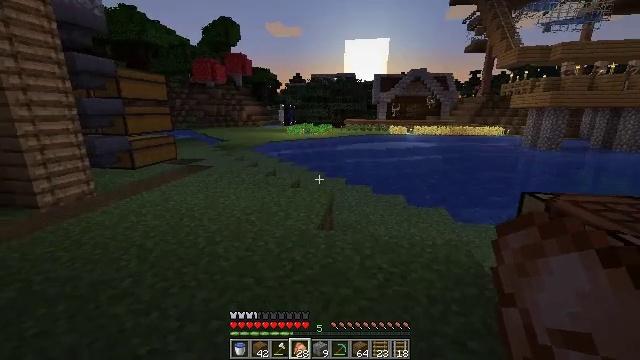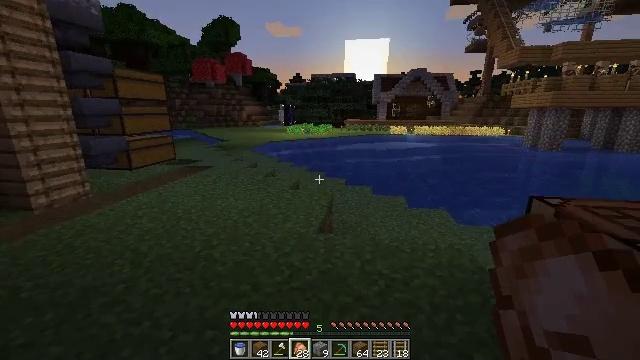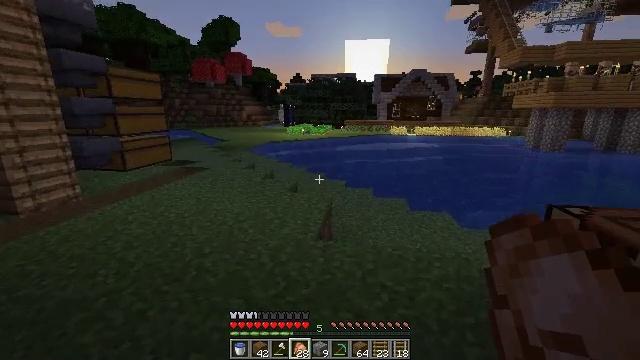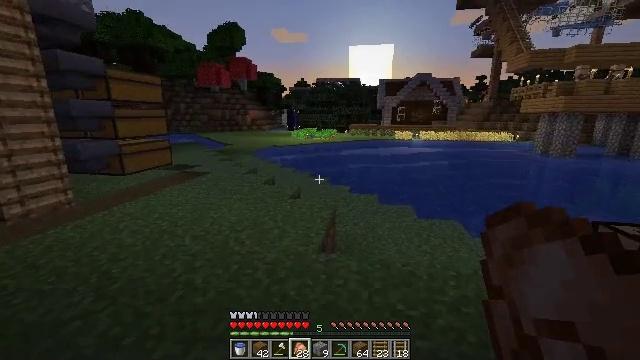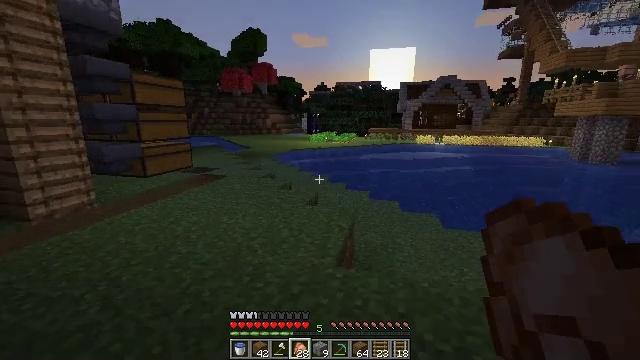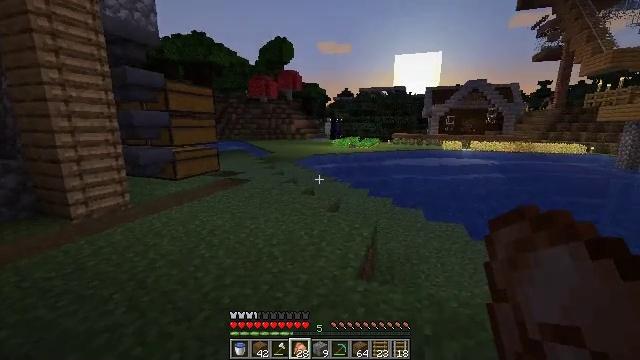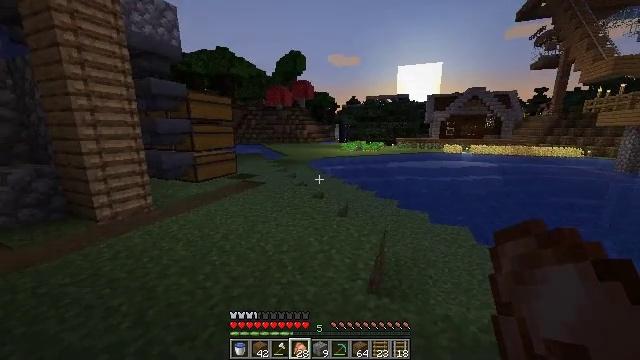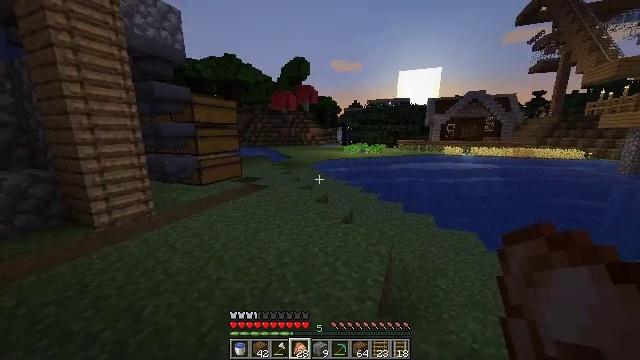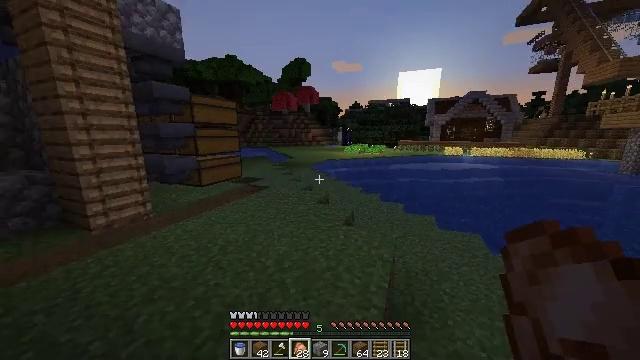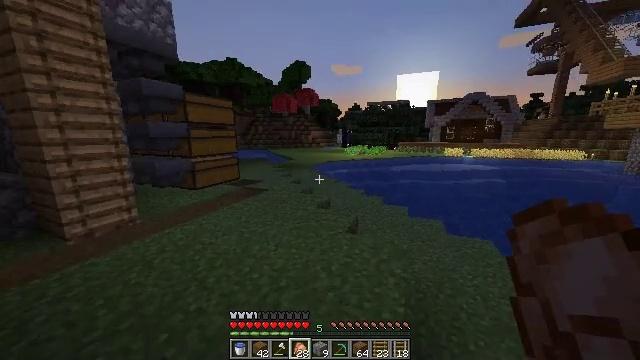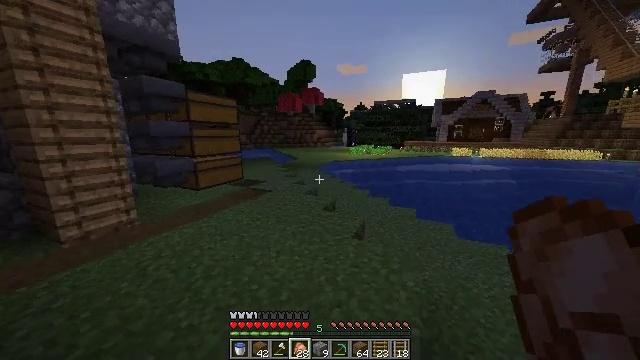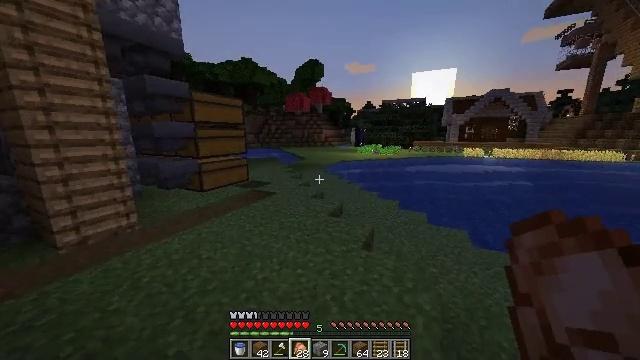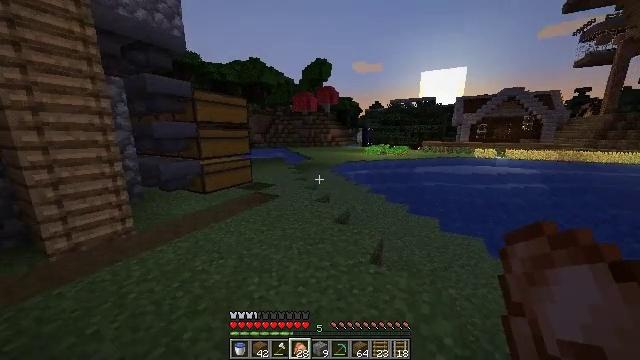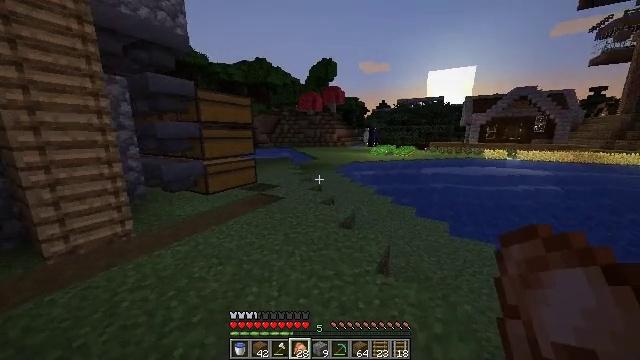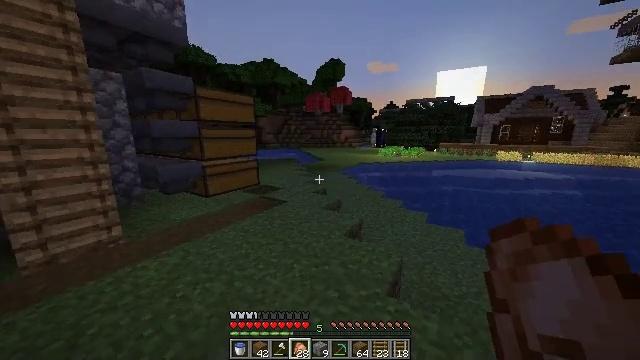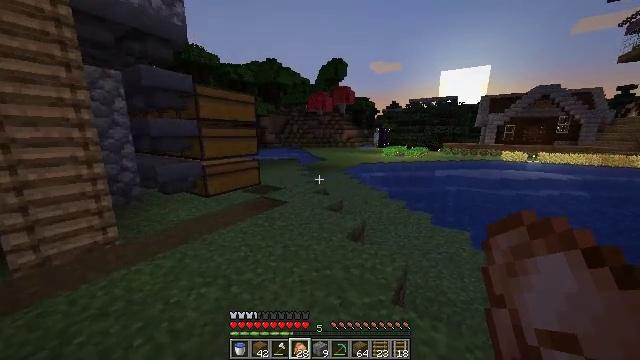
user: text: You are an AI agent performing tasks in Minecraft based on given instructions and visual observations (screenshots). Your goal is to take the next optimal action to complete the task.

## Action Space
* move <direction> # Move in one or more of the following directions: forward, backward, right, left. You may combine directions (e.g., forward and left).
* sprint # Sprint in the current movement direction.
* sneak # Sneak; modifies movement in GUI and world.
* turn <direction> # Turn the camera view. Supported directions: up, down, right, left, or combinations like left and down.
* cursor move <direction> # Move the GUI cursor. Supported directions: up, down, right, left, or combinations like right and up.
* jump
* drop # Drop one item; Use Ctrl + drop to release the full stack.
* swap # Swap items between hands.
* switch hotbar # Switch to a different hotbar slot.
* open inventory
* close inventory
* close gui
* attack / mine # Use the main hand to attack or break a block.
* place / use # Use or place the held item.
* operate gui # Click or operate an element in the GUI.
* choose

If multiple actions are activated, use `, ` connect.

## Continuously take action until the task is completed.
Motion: motion action
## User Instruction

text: Take down the purple bed.
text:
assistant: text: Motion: move forward
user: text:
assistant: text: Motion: move forward
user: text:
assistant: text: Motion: move forward
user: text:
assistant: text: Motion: move forward, sprint, turn left
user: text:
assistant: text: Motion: move forward, sprint, turn left and up
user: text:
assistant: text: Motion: move forward, sprint, turn left
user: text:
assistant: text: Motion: move forward
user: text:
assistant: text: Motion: move forward
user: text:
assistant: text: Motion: move forward, sprint
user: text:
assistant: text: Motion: move forward, sprint, turn left
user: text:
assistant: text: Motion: move forward, sprint, turn left
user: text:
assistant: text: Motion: move forward, sprint, turn left
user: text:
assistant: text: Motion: move forward, turn left
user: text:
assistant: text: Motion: move forward, turn left
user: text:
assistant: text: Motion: move forward
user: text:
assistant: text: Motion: move forward, jump
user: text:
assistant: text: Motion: move forward, jump
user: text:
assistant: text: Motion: move forward, jump
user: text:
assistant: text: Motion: move forward, jump
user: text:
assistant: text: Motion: move forward, jump
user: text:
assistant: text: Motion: move forward, jump
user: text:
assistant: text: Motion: move forward, jump
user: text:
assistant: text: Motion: move forward, jump
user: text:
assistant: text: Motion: move forward, jump
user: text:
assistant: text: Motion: move forward, jump
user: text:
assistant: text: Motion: move forward, jump
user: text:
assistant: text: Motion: move forward, sprint, jump
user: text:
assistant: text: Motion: move forward, sprint, jump
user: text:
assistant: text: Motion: move forward, sprint, jump
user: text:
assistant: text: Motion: move forward, jump